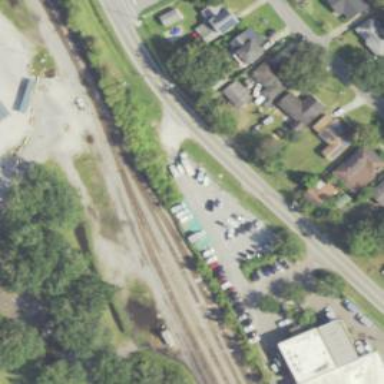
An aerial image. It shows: Railway spur service.